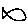
Label: fish